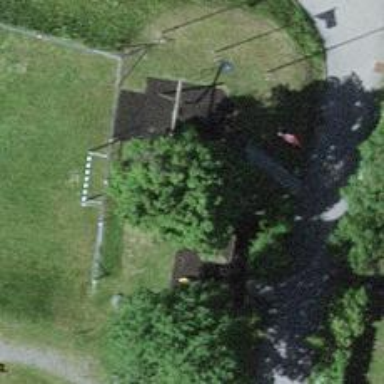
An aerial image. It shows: Playground area for leisure activities on the land.